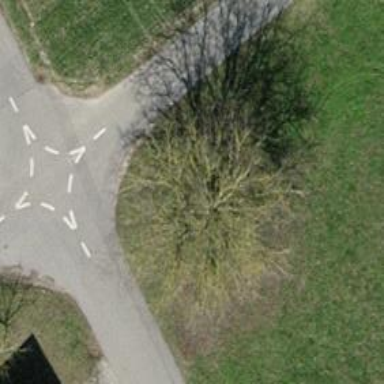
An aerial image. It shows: Landmark tree with broadleaved deciduous leaves.